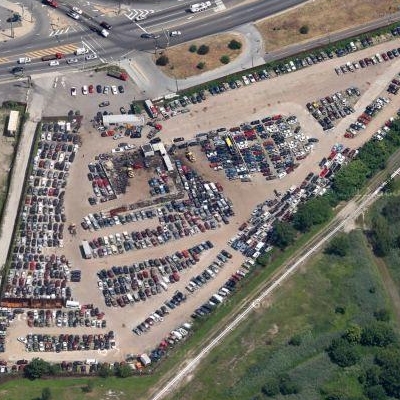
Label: Parking